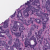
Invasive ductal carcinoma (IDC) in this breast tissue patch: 1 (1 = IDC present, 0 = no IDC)